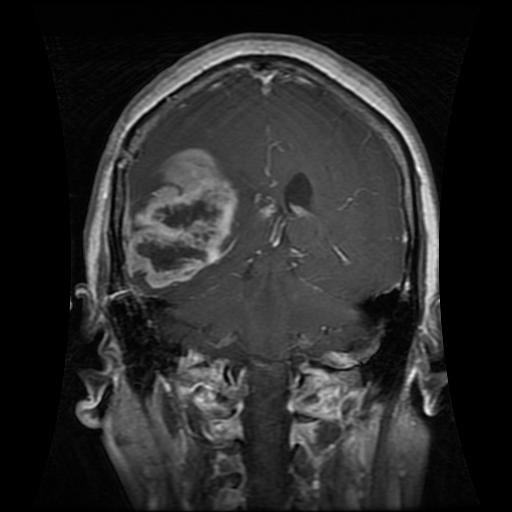
Label: glioma